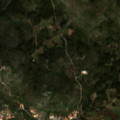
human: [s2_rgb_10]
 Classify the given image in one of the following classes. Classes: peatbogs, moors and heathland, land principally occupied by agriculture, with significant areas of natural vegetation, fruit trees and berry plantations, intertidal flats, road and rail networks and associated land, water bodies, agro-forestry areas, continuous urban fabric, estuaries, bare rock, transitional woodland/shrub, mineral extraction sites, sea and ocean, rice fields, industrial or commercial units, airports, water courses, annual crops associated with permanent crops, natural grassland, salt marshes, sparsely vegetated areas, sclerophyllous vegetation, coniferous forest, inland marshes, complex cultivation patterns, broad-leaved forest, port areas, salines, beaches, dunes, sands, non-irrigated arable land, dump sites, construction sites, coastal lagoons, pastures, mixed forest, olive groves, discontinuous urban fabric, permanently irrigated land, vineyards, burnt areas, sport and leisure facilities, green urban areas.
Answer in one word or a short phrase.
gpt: land principally occupied by agriculture, with significant areas of natural vegetation, sclerophyllous vegetation